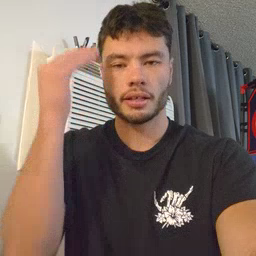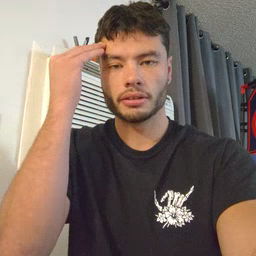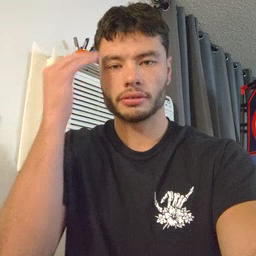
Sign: head